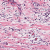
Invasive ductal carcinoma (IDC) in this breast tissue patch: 0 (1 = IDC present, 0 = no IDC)